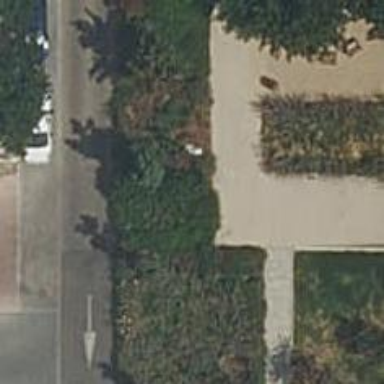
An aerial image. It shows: Footway.